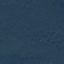
Land use / land cover class: Forest